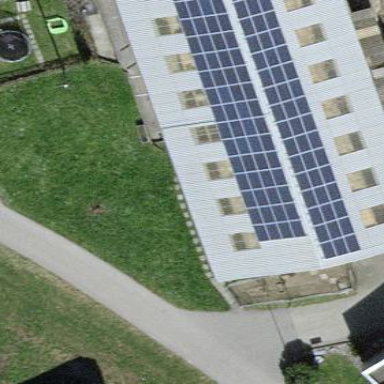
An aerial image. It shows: Solar power generator.